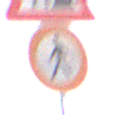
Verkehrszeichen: VerbotFussgaenger
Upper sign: Arbeitsstelle
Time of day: Midday
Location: Outdoor (Nature)
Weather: PartlyCloudy
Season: NotSpecified
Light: Natural